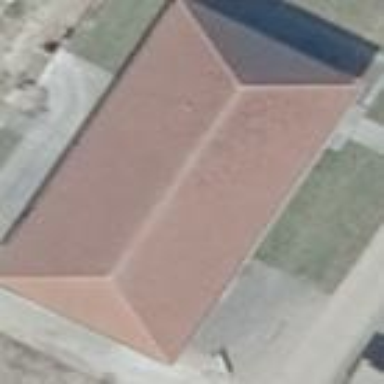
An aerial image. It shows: Building with hipped red roof. The purpose of the building is related to electricity.